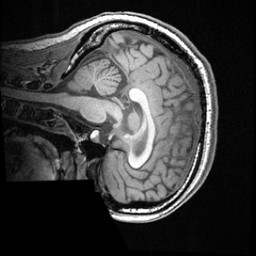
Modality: T1w
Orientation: sagittal
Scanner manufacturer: ge
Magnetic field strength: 3 T
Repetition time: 0.008572 s
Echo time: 0.003384 s